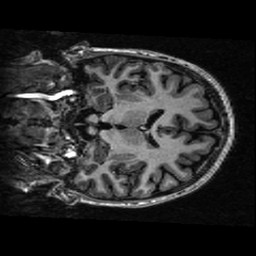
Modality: T1w
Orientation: coronal
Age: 19
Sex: female
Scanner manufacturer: ge
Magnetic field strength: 3 T
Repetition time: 0.01144 s
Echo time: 0.005012 s